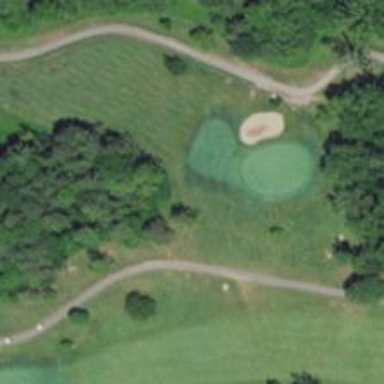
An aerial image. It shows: View of golf hole.